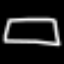
Label: square